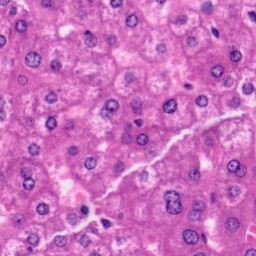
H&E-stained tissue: Liver